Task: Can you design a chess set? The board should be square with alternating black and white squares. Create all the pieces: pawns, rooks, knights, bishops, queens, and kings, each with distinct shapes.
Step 1396:
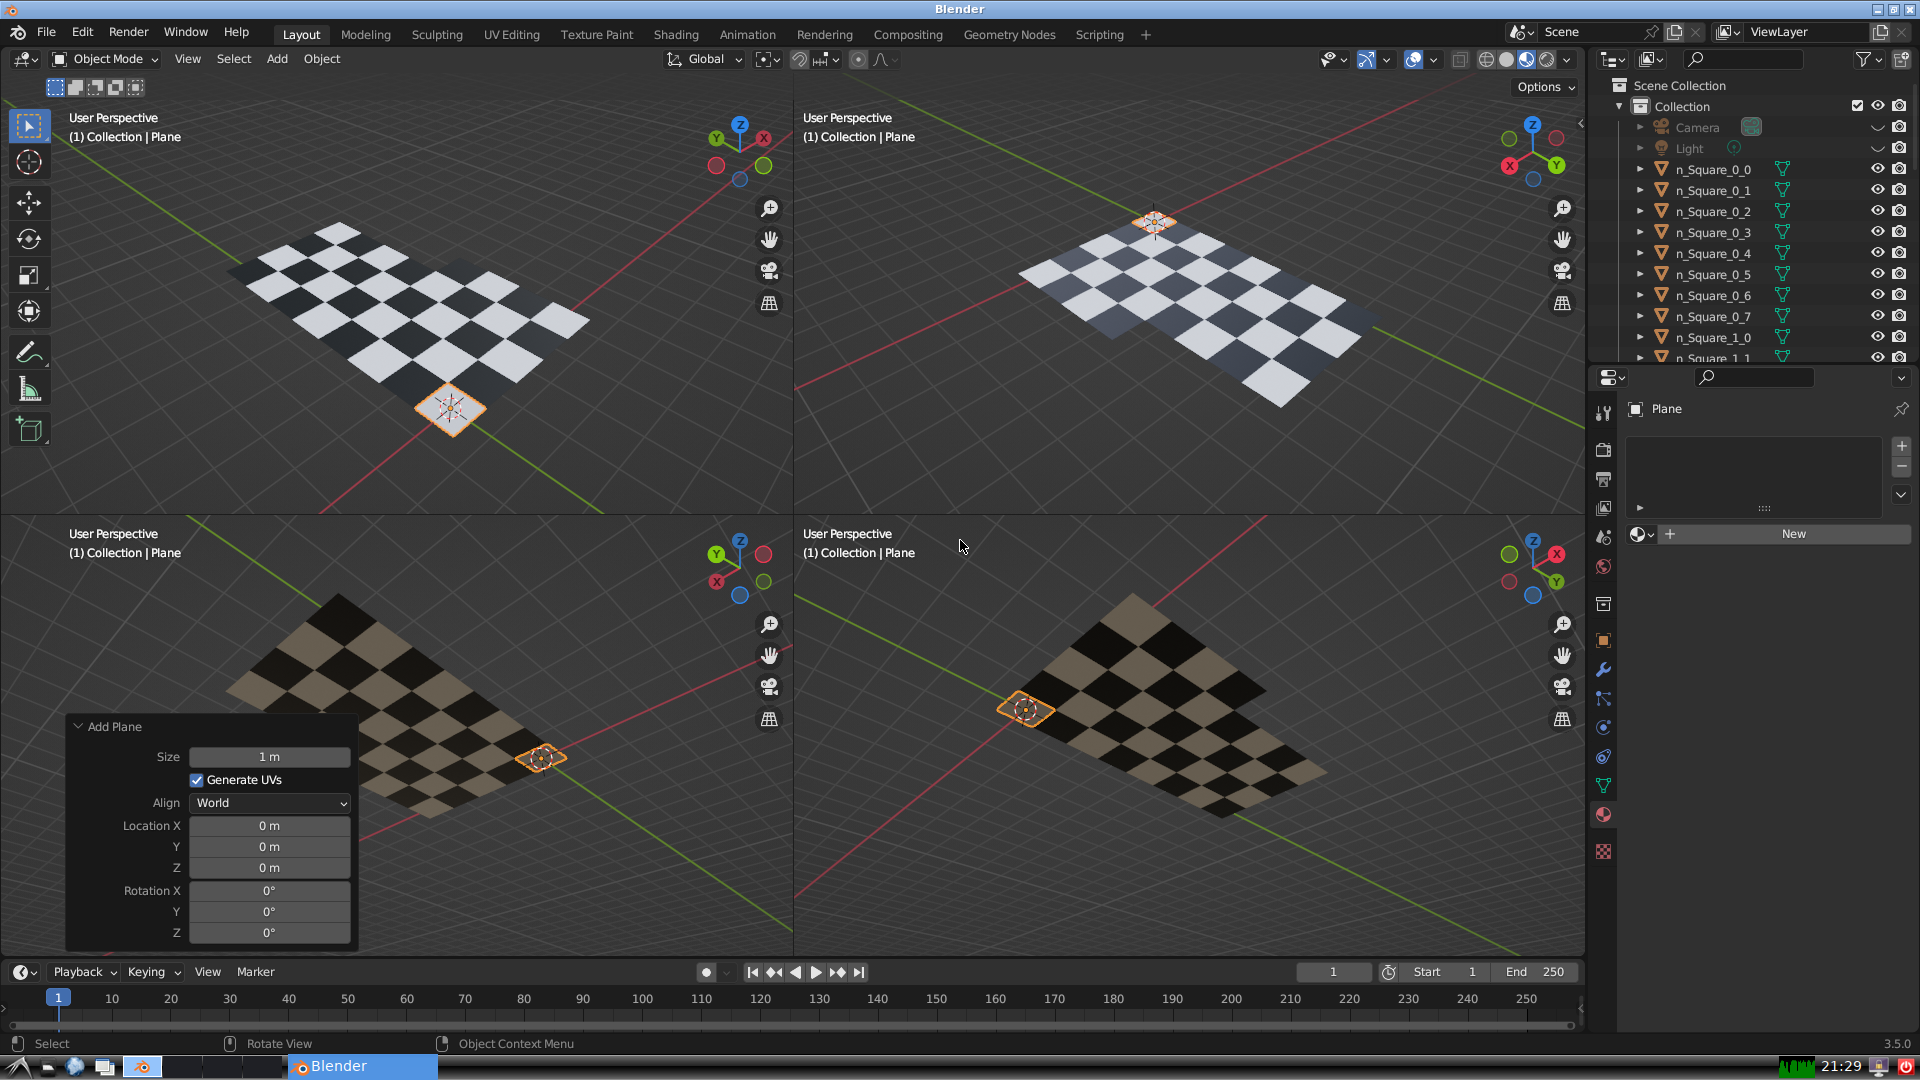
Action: {"mouse_move": [270, 826]}